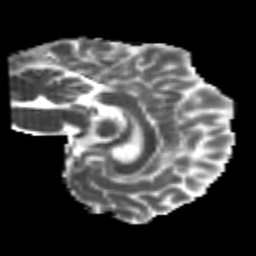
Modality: MD
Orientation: sagittal
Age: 22
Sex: female
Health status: healthy
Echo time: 0.074 s